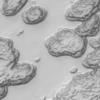
Label: not_dusty